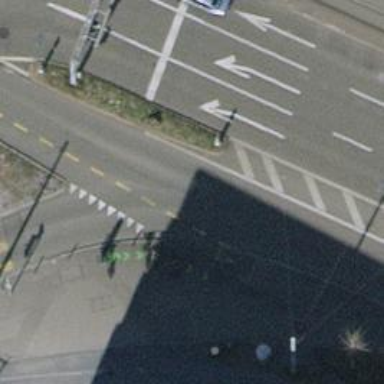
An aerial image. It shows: Asphalt cycleway.